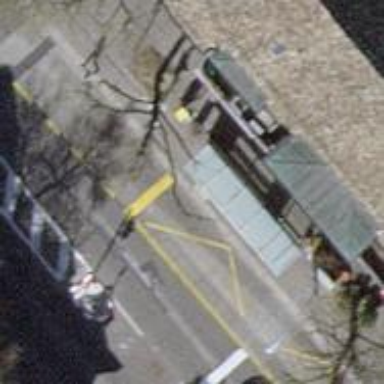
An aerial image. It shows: Platform for public transport with shelter.